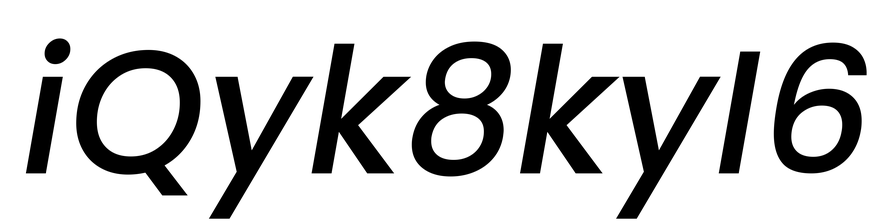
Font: Poppins-MediumItalic